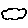
Label: cloud